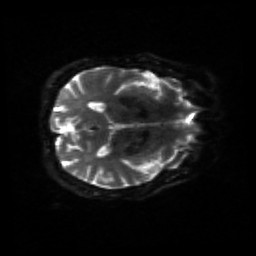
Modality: sbref
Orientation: axial
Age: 59
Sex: male
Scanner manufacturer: siemens
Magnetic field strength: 3 T
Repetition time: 4.71 s
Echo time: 0.0906 s